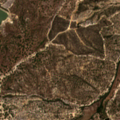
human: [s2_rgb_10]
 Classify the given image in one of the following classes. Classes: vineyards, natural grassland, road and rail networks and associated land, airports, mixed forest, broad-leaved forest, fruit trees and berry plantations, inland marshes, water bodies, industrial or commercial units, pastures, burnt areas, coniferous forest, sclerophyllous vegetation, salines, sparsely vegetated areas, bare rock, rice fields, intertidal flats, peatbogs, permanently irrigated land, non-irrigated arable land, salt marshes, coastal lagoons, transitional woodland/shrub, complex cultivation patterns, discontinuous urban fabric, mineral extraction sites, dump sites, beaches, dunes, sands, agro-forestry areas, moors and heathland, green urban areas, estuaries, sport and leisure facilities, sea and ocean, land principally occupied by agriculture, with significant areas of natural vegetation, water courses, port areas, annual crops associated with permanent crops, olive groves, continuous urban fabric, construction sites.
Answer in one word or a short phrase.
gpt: agro-forestry areas, broad-leaved forest